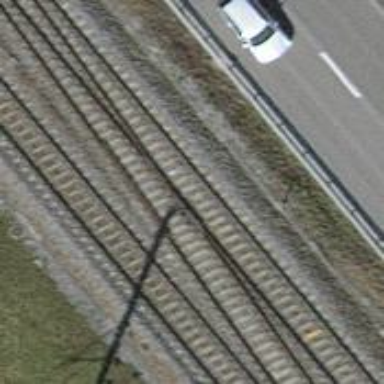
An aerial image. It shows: Single-track railway siding with electrified contact lines.